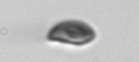
Label: Cryptophyta